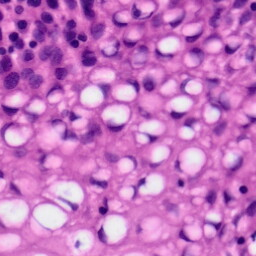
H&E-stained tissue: Tonsil